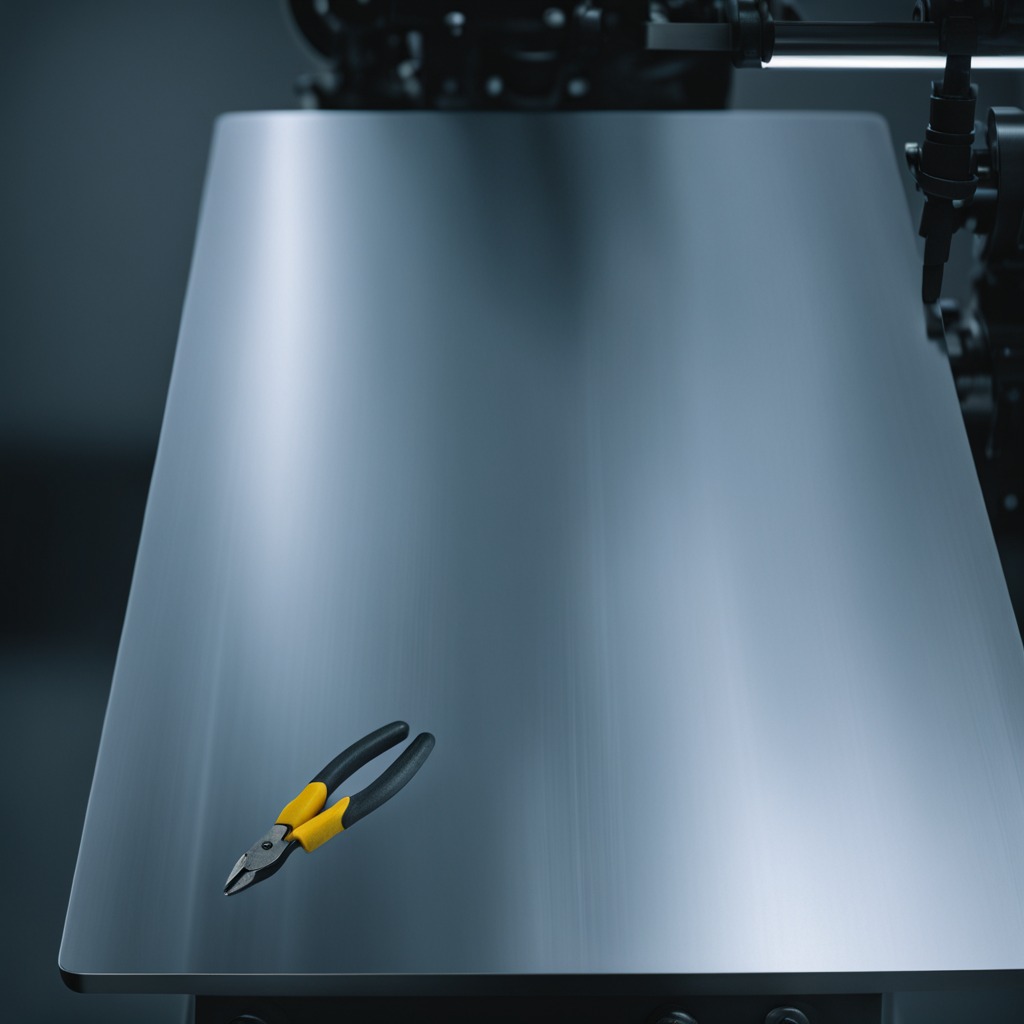
A plier is lying on a metal table in a machine shop under fluorescent lights.